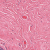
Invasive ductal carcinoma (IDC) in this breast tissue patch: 0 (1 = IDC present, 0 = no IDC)